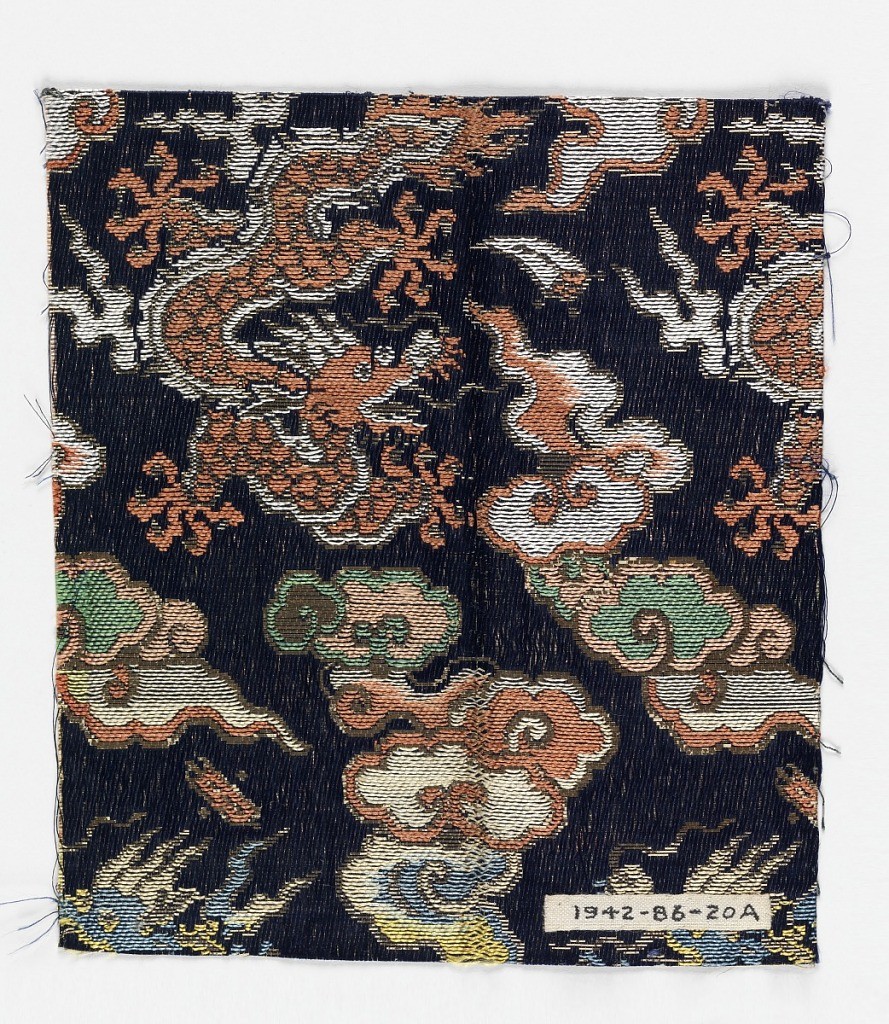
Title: Textile fragments
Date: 19th century
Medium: silk, paper with applied gold foil Technique: plain compound twill
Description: Navy blue twill ground with woven supplementary weft pattern of large scale dragons and flying clouds in rust, white, yellow, green, and sky blue silk threads with metallic paper threads.